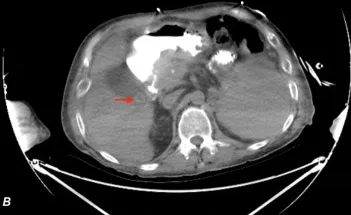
Stone in the gallbladder neck. CT, computed tomography.
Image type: radiology (ct)